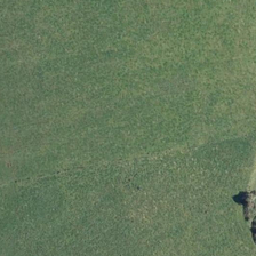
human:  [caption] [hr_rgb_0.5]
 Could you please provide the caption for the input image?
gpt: A vast extension of pasture.

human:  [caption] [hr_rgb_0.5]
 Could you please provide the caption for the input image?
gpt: a vast expanse of meadows.

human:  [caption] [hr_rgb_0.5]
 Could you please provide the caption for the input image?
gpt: The pale green grass on the grass.

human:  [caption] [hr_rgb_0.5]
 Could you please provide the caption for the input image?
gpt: Light green grass on the grass.

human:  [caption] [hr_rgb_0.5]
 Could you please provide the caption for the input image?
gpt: The pale green grass on the grass.